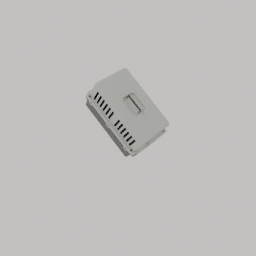
Label: tools